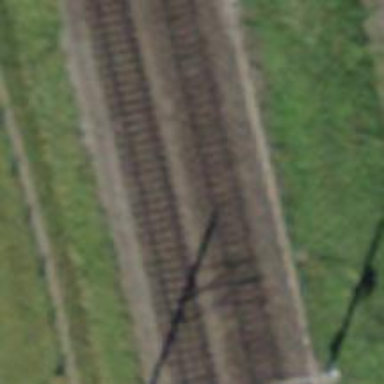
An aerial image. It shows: Single railway track with electrified contact line.